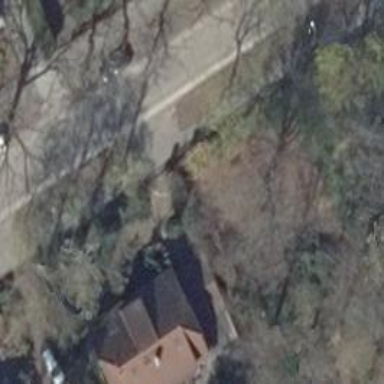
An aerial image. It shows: Sidewalk along the footway.